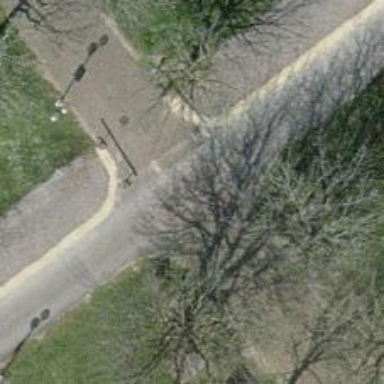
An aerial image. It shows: Footway made of paving stones.